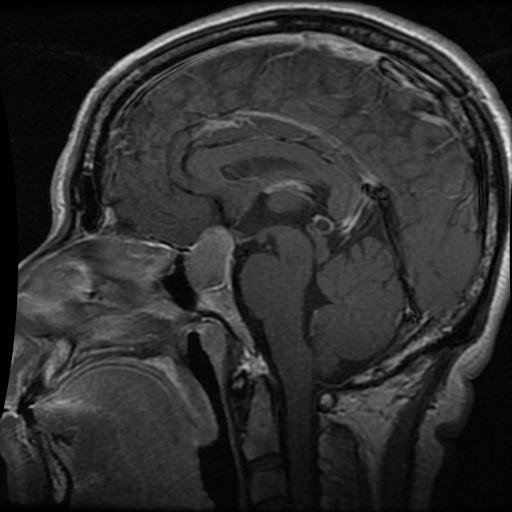
Label: pituitary